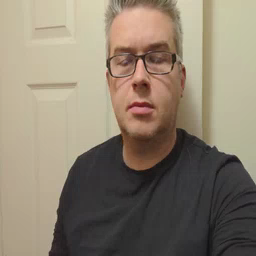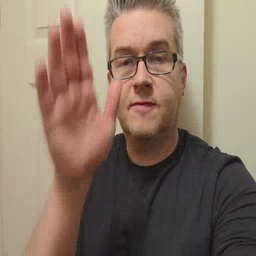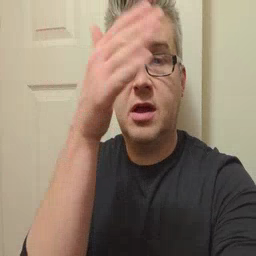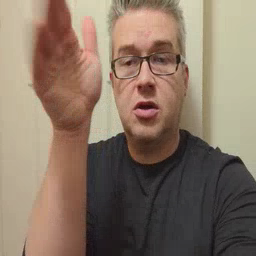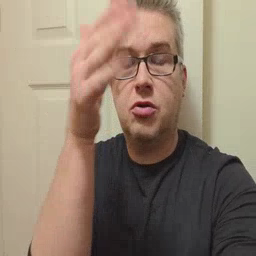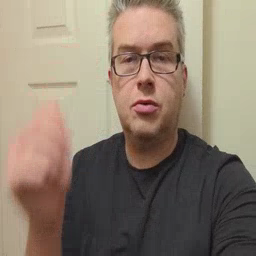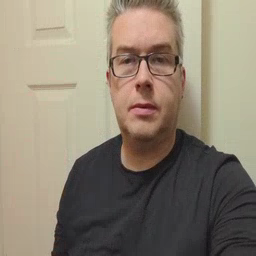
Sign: flag